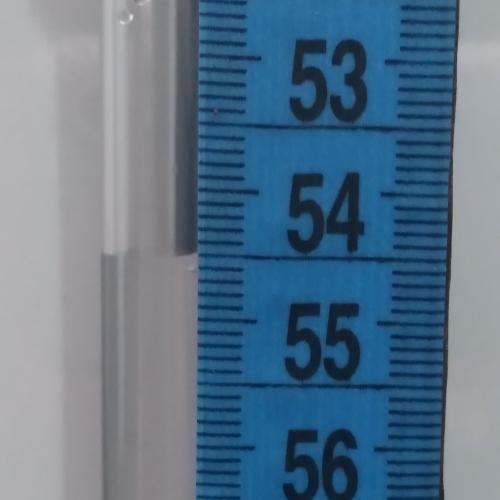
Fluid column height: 54.5 cm